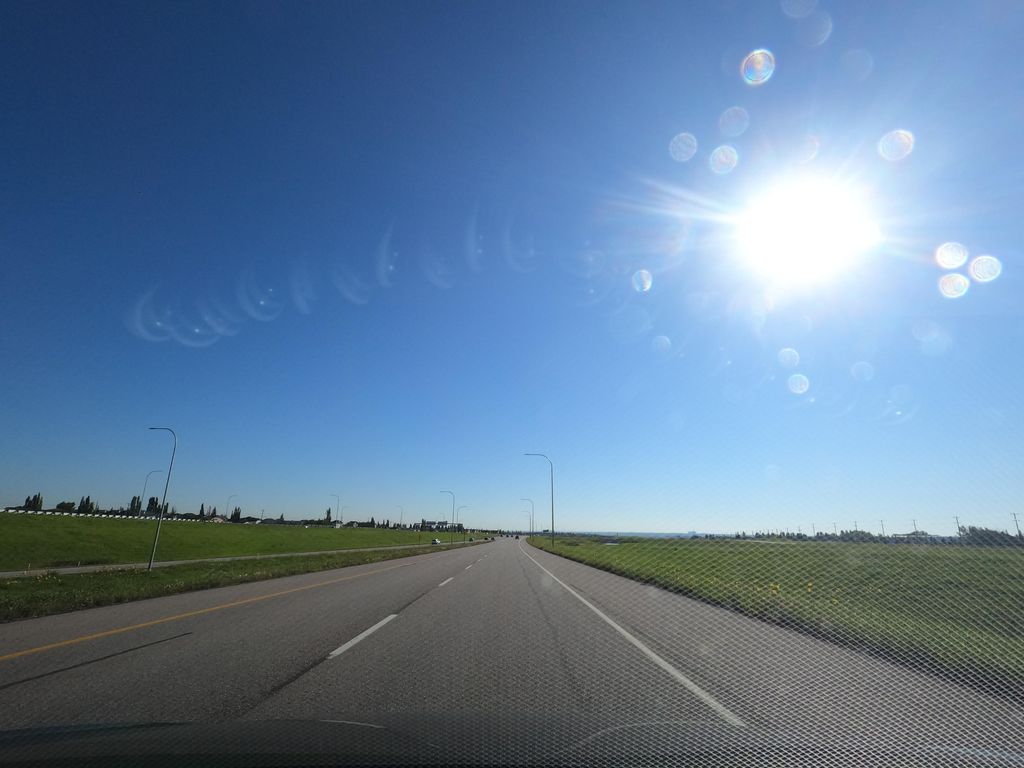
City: calgary